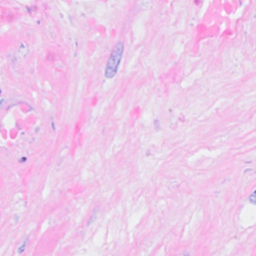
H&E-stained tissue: Breast